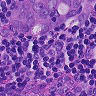
Metastatic tissue present: yes